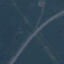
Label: Highway